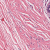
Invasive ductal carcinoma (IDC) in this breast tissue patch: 0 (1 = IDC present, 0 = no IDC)